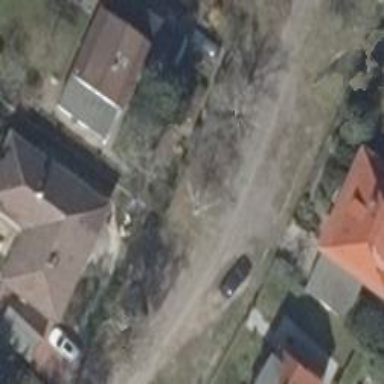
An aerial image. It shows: Residential road.